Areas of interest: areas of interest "Parking Lot"
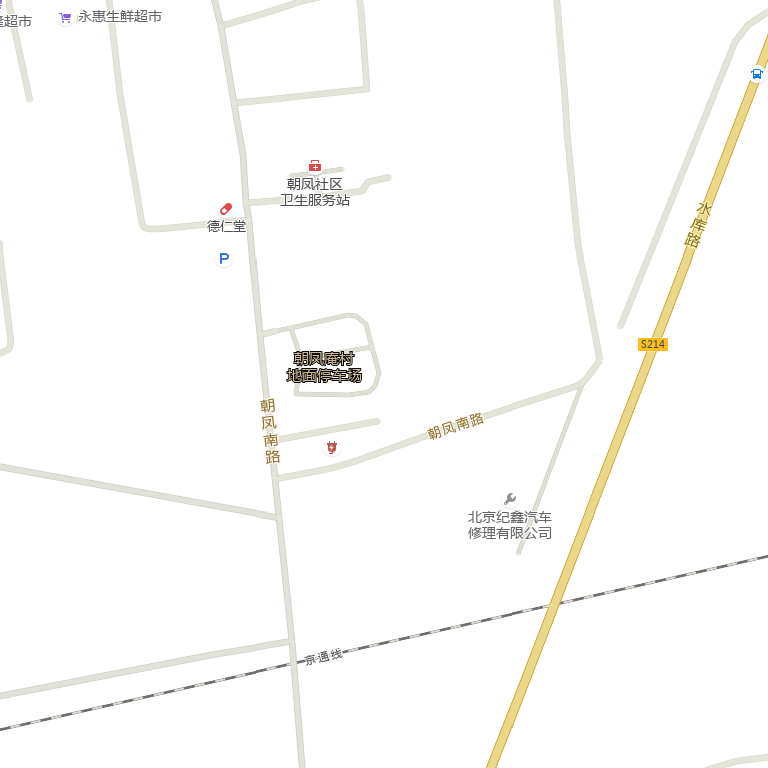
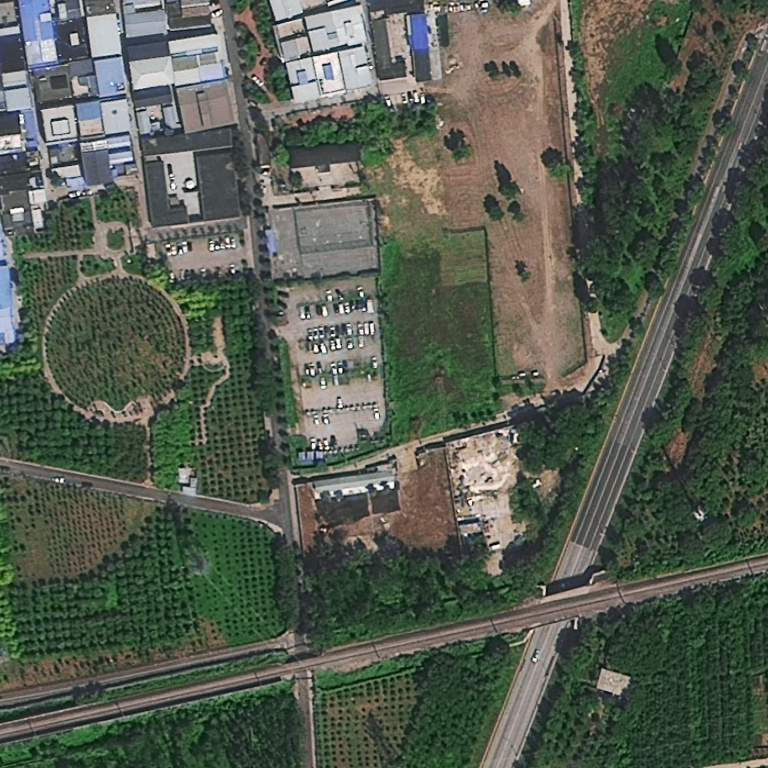